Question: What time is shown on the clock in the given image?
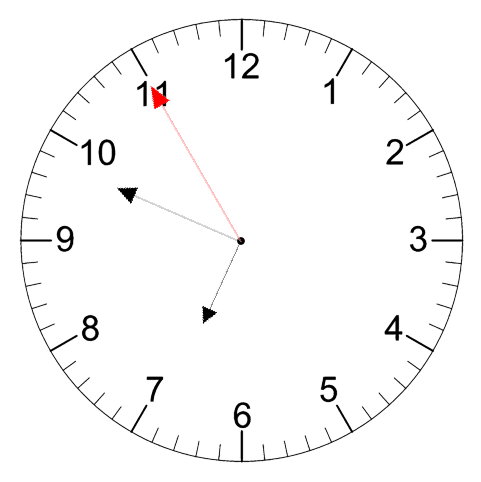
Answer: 06:48:55